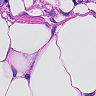
Metastatic tissue present: yes